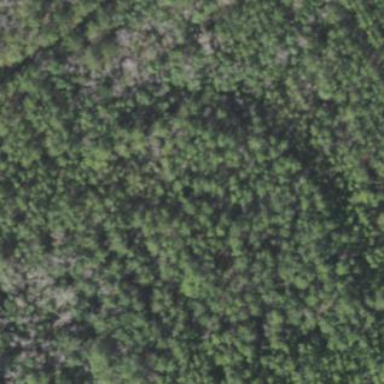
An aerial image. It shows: Woodland consisting mainly of needle-leaved trees.